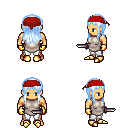
a pixel art fantasy rpg character, male body template, human, tanned skin, white tunic, white pants, white cyan unkempt hairstyle, red bandana, gold gloves, gold boots, dagger, four views (front, back, left, right), 2x2 character sprite sheet, small pixel art, hard edges, no anti-aliasing